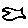
Label: fish